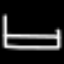
Label: bed